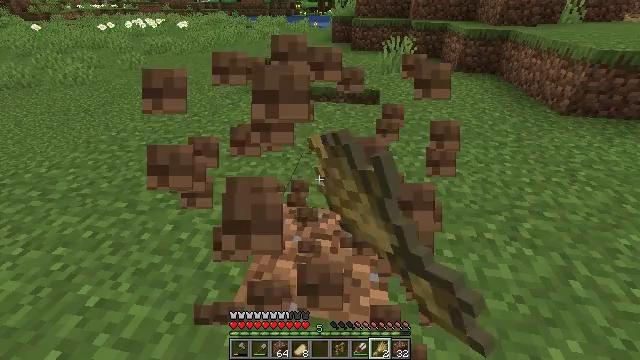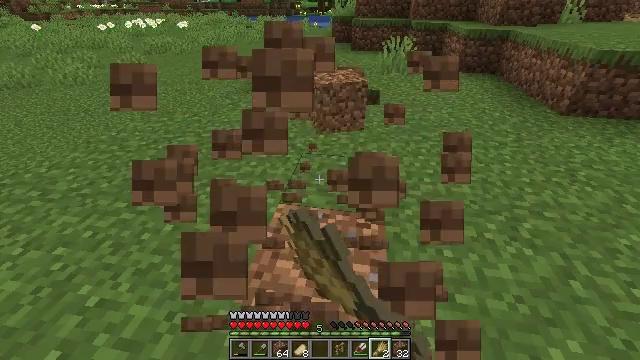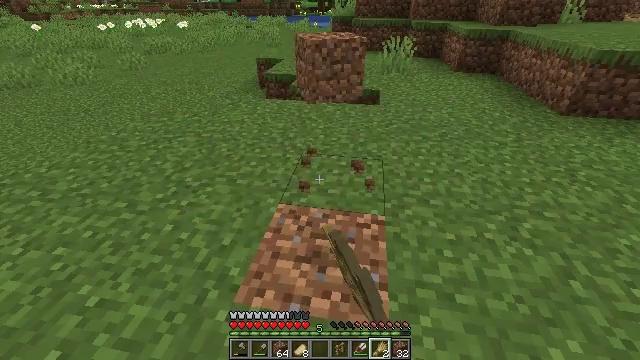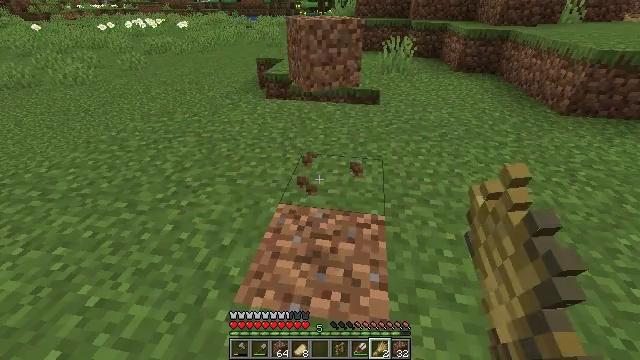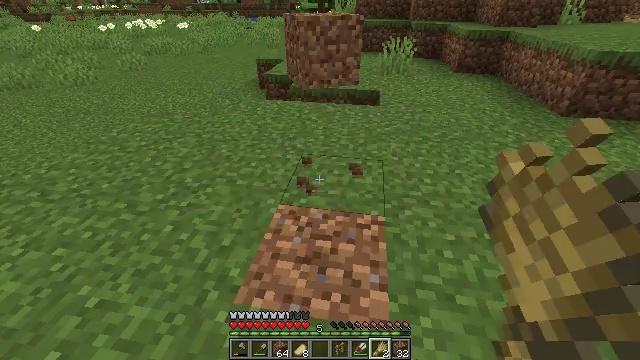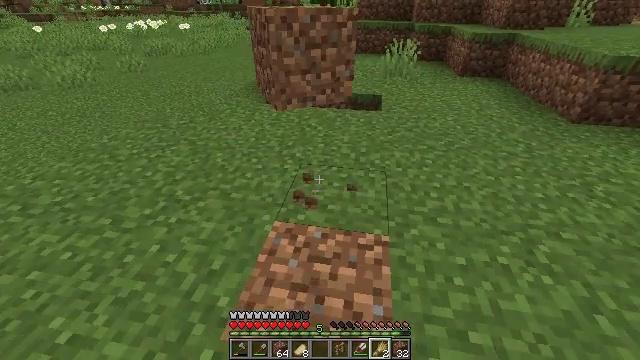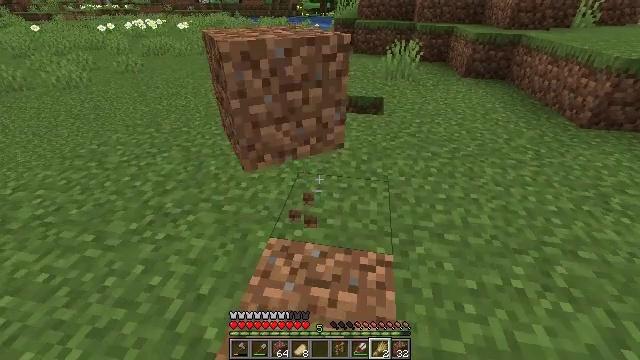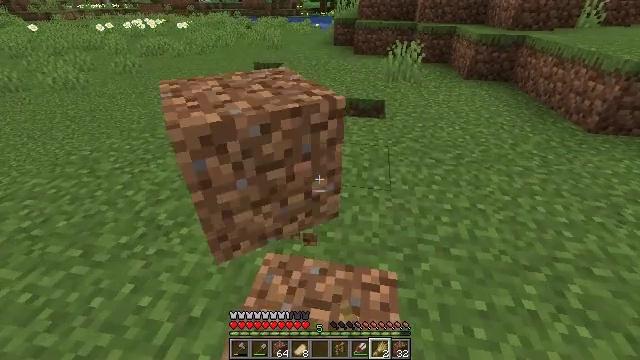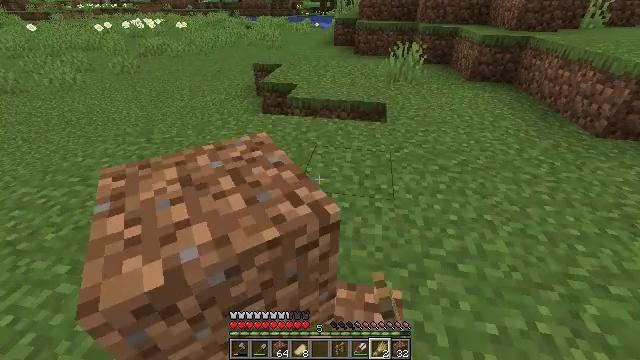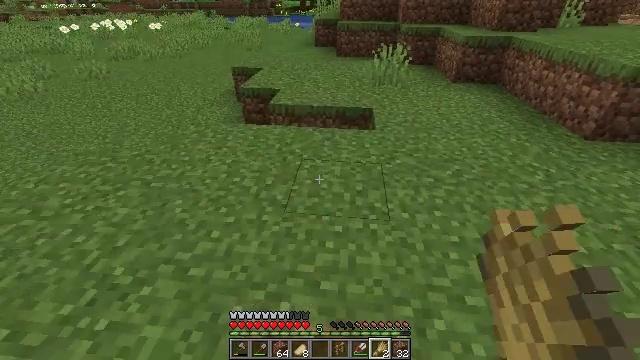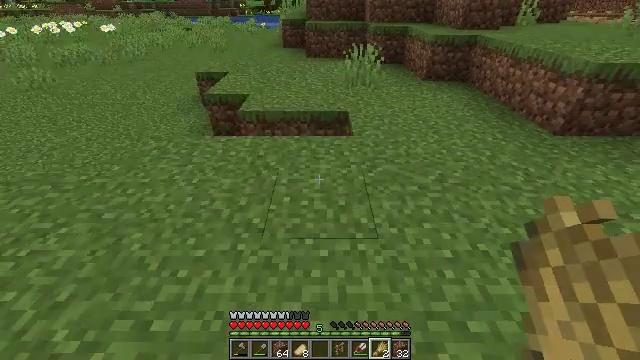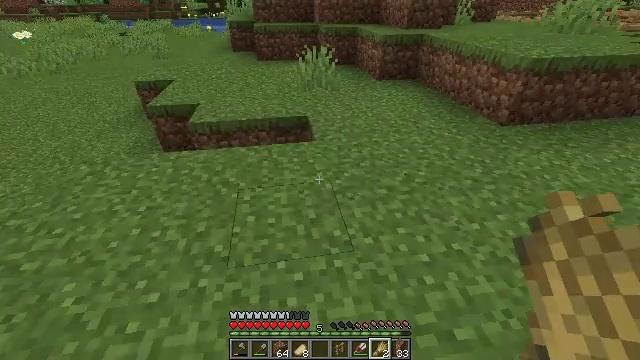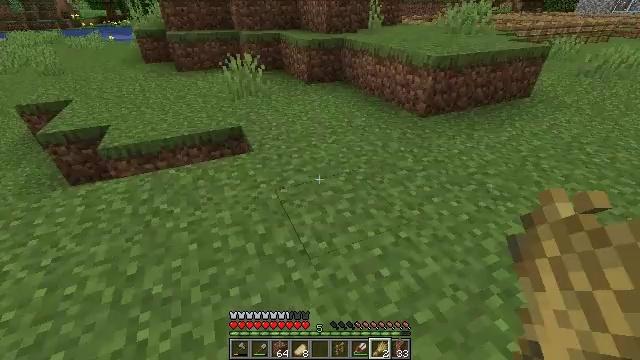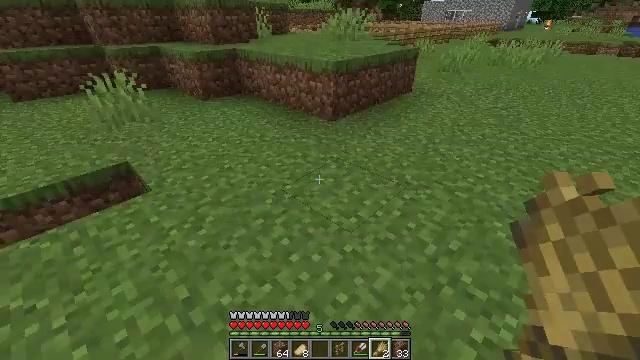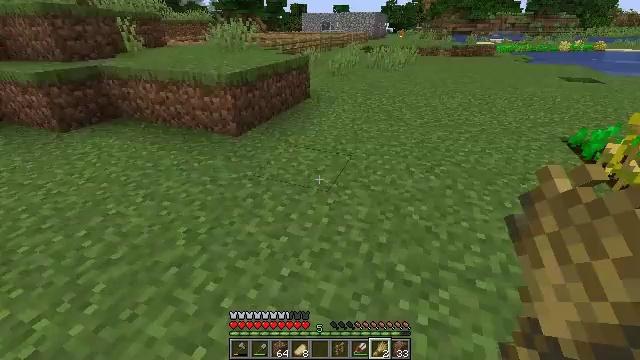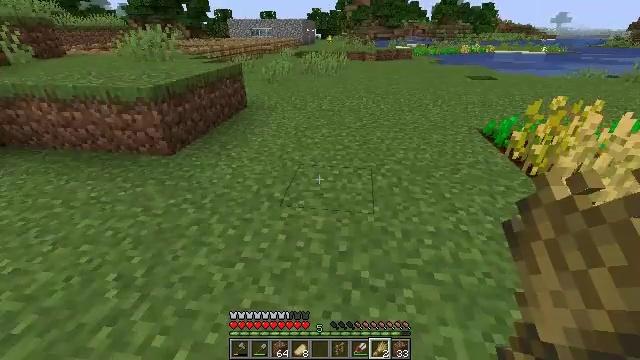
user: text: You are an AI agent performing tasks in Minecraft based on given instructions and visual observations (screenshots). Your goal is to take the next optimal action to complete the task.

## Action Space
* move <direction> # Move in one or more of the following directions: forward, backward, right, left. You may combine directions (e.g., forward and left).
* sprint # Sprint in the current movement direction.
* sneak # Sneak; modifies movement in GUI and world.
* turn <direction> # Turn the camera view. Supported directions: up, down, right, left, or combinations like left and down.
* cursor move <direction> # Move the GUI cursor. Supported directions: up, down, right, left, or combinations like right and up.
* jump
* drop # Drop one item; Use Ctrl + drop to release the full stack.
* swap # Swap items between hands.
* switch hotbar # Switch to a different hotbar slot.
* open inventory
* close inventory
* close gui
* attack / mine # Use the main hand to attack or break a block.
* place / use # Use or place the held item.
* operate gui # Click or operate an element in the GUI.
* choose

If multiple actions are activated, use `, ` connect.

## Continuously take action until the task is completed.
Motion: motion action
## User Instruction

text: Remove the oak fence from its place.
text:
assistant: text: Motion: attack / mine
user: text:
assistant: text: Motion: attack / mine
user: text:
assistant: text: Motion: attack / mine
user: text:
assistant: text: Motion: move forward
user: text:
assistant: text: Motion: move forward
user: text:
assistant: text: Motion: move forward
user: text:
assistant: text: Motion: move forward
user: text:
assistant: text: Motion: move forward
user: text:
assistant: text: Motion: move forward, turn right
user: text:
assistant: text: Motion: move forward, turn right
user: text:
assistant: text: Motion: move forward, turn right
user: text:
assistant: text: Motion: move forward, turn right
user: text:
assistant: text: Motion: move forward, turn right and up
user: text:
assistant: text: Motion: move forward, turn right and up
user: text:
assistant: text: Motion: move forward, turn right and up
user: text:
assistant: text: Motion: move forward, turn right
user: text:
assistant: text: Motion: move forward
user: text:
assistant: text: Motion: move forward, turn right
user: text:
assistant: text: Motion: move forward, turn right
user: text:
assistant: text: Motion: move forward and move left, turn right
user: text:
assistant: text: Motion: move forward and move left, turn right
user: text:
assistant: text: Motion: move forward and move left, turn right
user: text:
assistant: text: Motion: move left, turn right
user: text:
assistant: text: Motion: move left, turn right
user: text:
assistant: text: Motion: move back and move left, turn right
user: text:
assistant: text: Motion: move back and move left, turn right
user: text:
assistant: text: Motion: move back and move left, turn right
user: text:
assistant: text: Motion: move back, turn right
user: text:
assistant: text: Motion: move back
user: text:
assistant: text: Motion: move back